Interaction volume radius: 10 \u00c5
Interaction volume height: 15 \u00c5
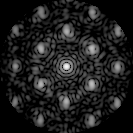
Disorder parameter: 0.4124